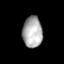
Tissue: lung
Cell type: Others
Senescence score: 0.5735
Nuclear area (px): 605
Mean DAPI intensity: 171.678